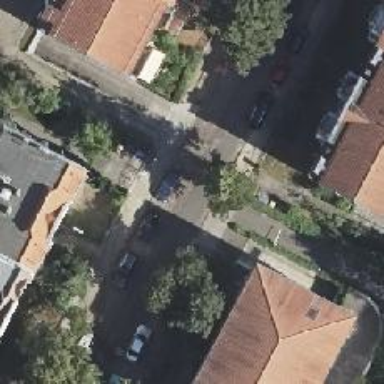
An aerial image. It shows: Residential road with sidewalks on both sides. The surface is mixture of asphalt and concrete.